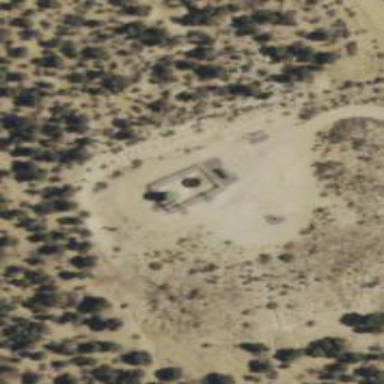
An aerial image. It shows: Storage tank with man-made structure.